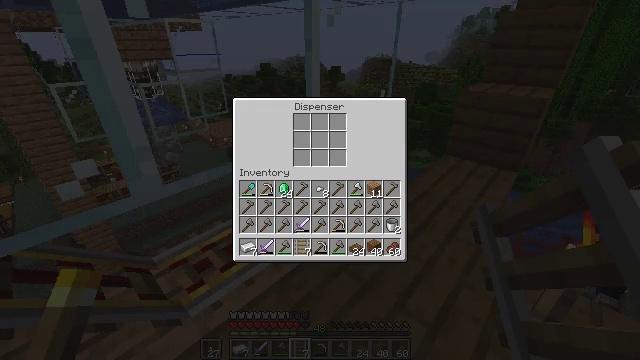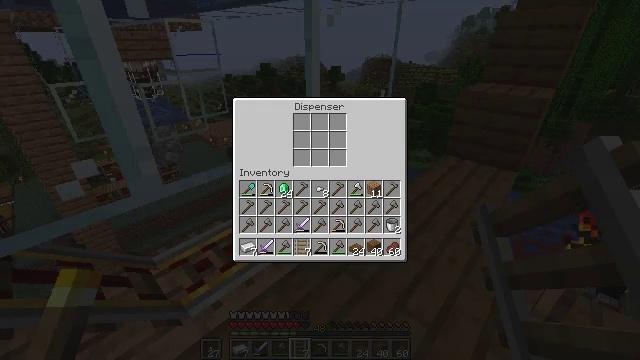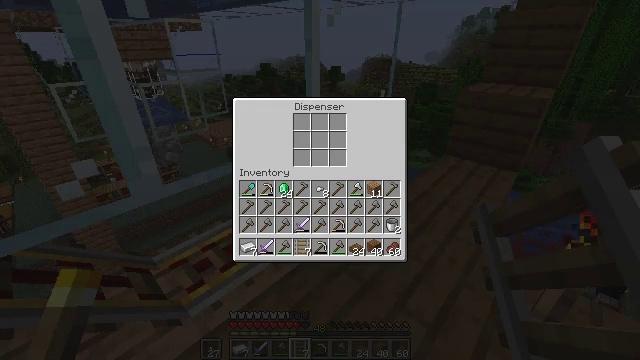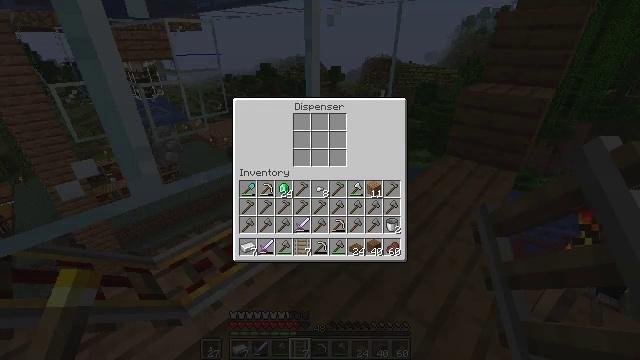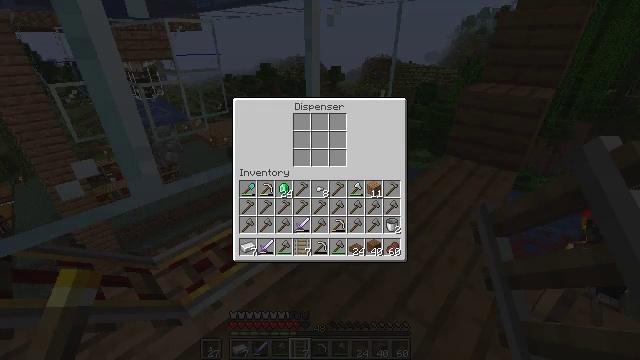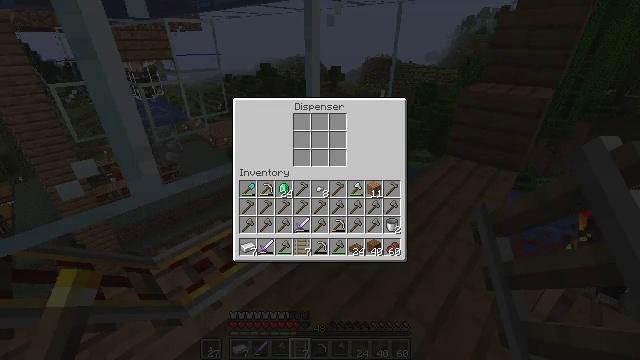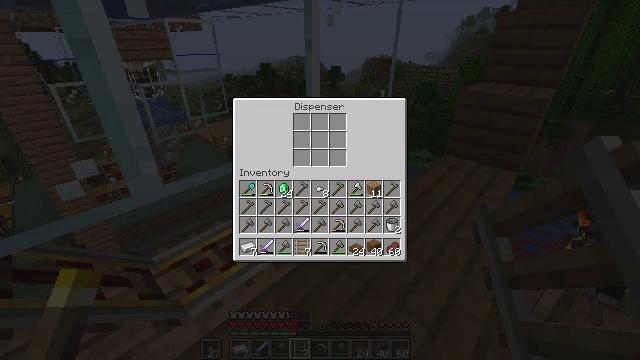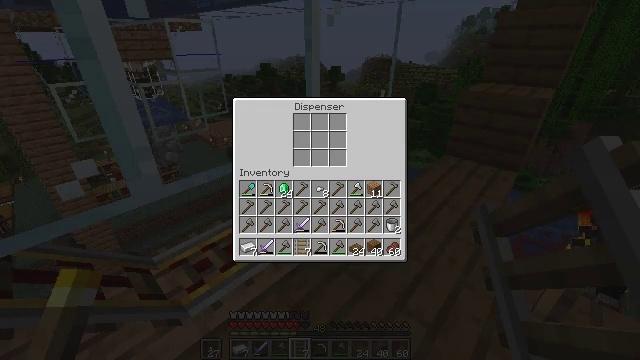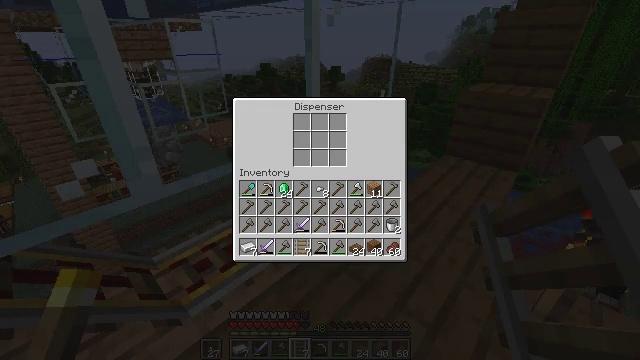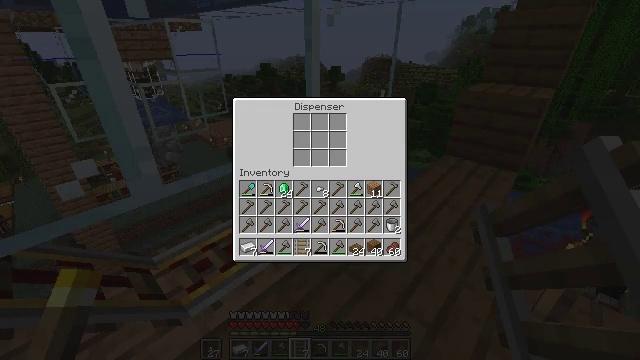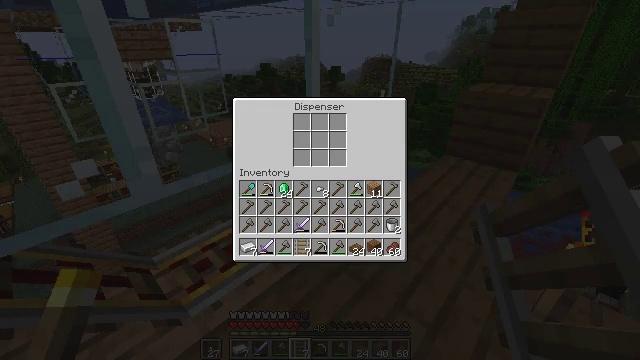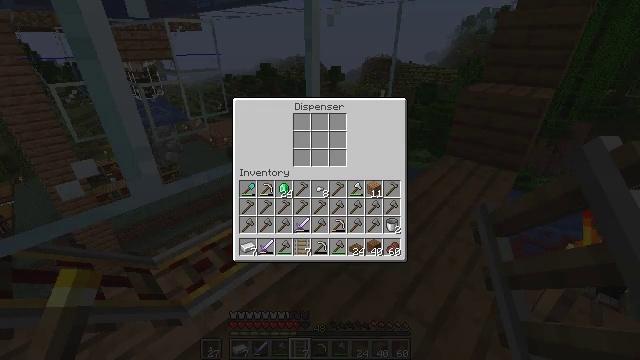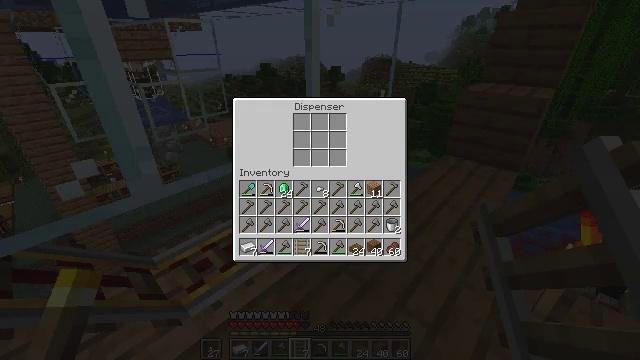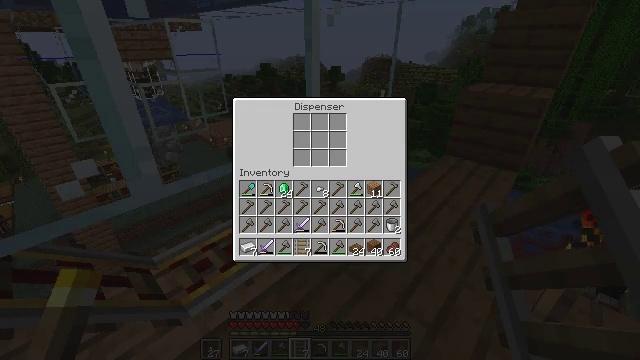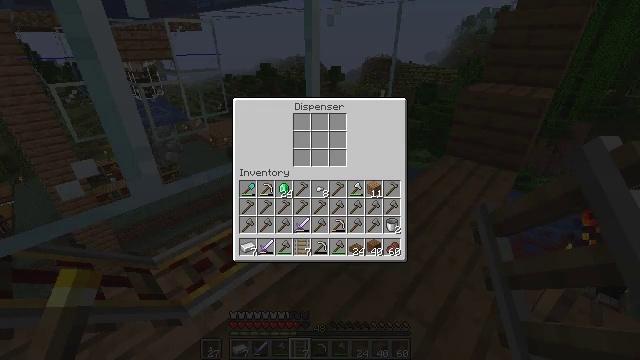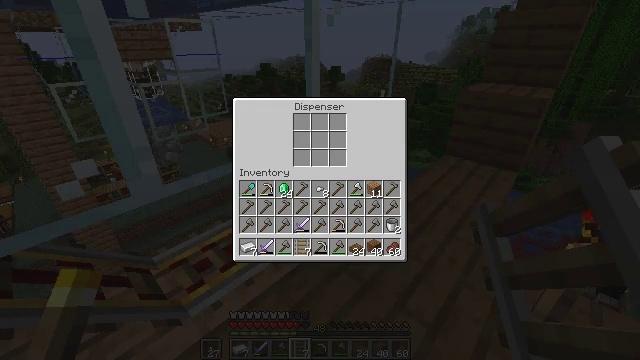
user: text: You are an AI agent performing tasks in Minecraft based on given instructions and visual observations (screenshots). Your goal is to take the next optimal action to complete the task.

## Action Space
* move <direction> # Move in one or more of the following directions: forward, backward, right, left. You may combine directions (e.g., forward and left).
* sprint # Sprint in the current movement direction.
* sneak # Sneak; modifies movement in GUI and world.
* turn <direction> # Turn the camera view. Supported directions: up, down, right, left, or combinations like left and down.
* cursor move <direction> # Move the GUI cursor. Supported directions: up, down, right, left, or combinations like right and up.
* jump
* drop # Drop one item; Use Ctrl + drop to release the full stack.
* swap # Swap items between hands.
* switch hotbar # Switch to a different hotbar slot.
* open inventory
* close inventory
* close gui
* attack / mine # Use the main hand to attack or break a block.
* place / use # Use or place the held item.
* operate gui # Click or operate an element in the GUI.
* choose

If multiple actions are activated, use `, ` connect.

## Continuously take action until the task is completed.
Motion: motion action
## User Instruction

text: Break the spruce slab from a structure.
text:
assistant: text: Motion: no_op
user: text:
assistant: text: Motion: no_op
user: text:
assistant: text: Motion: no_op
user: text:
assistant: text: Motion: no_op
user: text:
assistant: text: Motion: no_op
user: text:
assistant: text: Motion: no_op
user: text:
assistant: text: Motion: operate gui
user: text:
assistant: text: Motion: operate gui
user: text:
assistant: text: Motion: no_op
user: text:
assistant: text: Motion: no_op
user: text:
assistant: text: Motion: no_op
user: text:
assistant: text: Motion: no_op
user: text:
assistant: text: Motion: no_op
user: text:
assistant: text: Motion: no_op
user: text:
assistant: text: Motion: no_op
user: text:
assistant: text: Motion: no_op
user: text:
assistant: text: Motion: no_op
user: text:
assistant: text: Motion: no_op
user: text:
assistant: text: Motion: no_op
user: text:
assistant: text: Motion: no_op
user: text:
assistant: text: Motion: close gui
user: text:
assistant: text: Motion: no_op
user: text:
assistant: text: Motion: turn right
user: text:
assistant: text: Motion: turn right and up
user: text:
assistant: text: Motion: turn right and up
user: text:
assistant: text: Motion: turn right and up
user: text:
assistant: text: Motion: turn right and up
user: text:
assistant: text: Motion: no_op
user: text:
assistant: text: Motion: no_op
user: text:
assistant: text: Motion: no_op